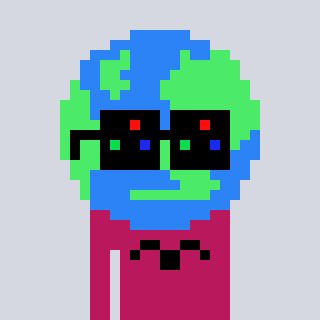
a pixel art character with square black sunglasses, a earth-shaped head and a darkpink-colored body on a cool background